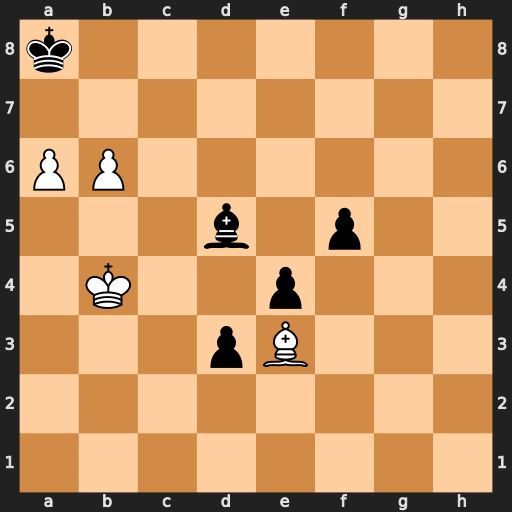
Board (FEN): k7/8/PP6/3b1p2/1K2p3/3pB3/8/8
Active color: w
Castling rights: -
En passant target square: -
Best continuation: Kc5 d2 Bxd2 e3 Bxe3